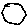
Label: moon